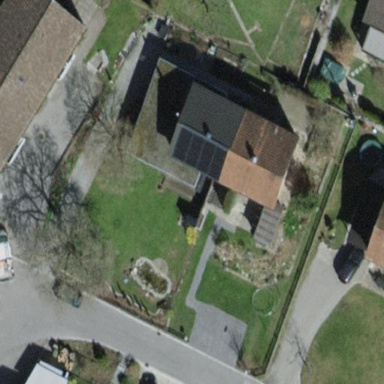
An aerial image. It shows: Simple house.